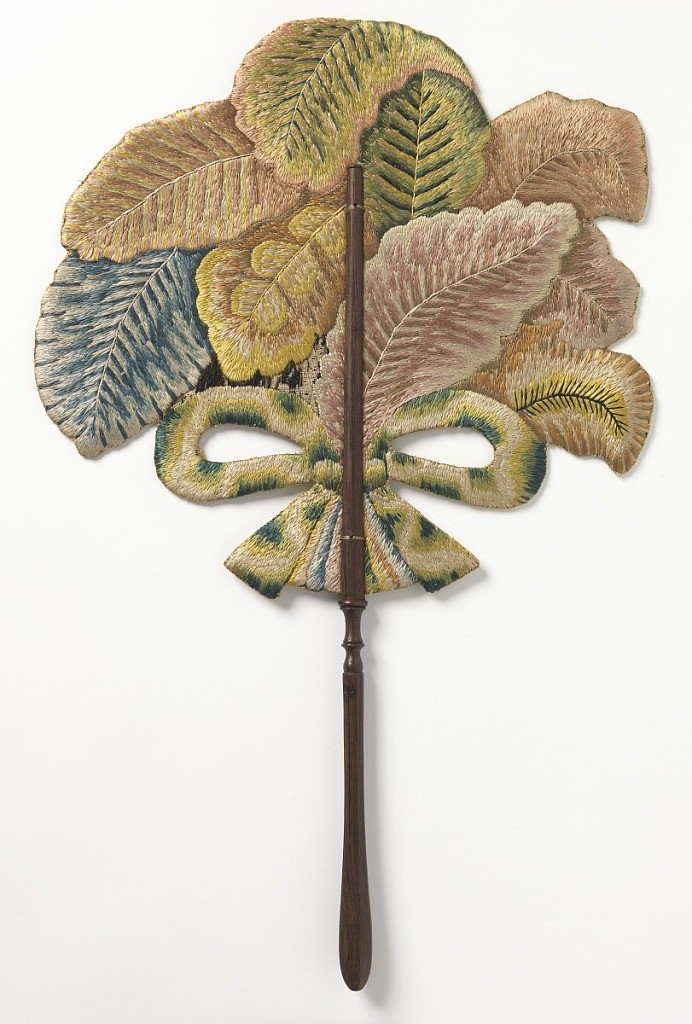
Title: Handscreen
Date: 18th century
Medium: Linen leaf embroidered with silk, turned wood handle
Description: Handscreen in the form of a mask. Design of pastel-colored feathers tied with a bowknot;  the loops of the bow are cut out for use as eye-holes.